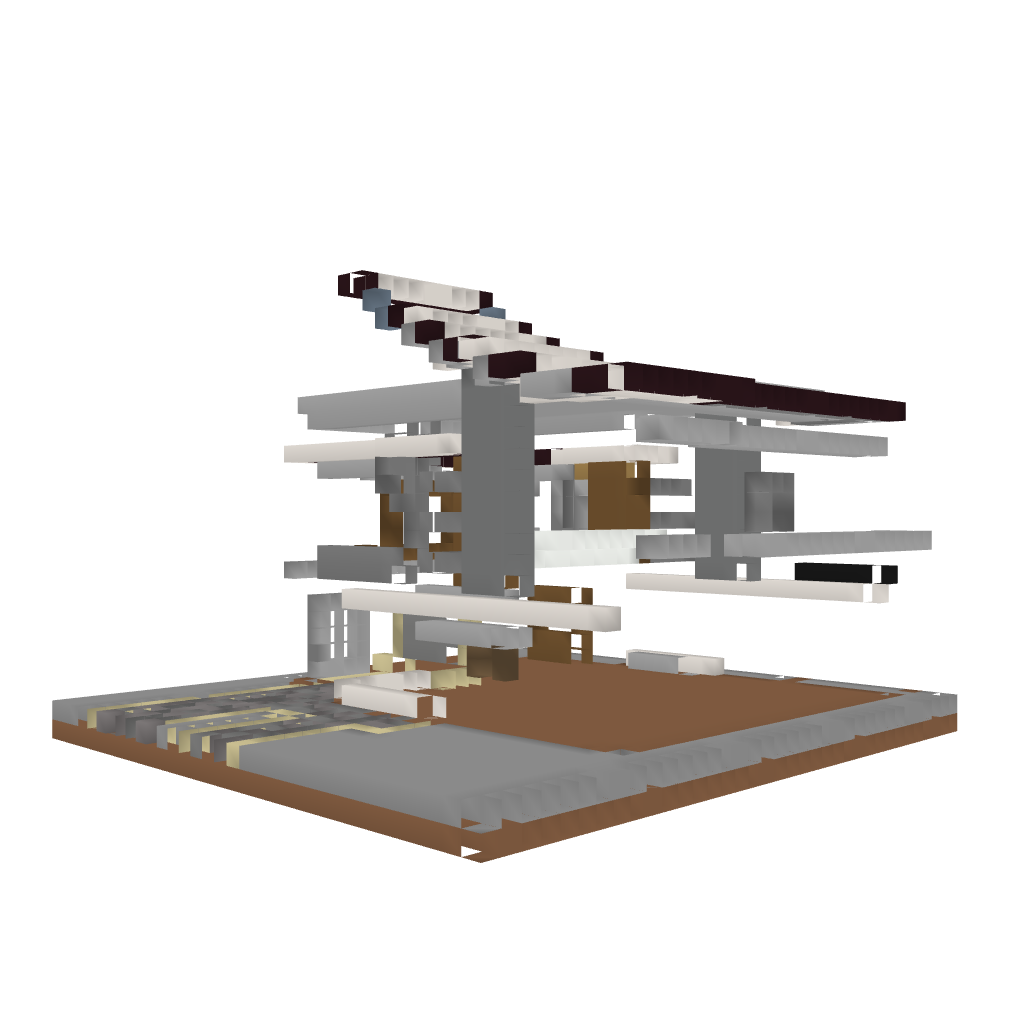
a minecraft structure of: Modern House [D.I.Y Interior]